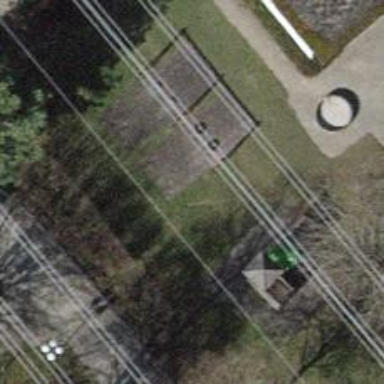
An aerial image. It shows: Playground featuring swings.